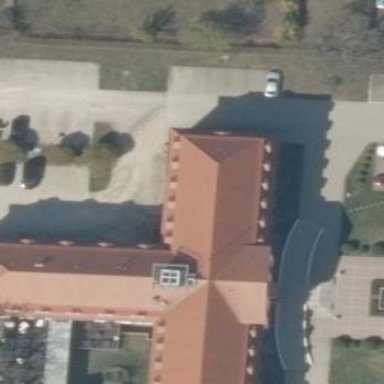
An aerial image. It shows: Restaurant and hotel building.